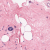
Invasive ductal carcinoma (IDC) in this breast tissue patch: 0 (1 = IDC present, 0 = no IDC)